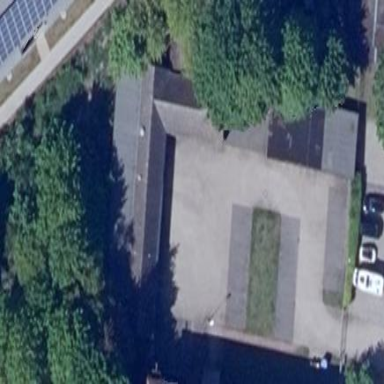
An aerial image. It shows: Group of garages.